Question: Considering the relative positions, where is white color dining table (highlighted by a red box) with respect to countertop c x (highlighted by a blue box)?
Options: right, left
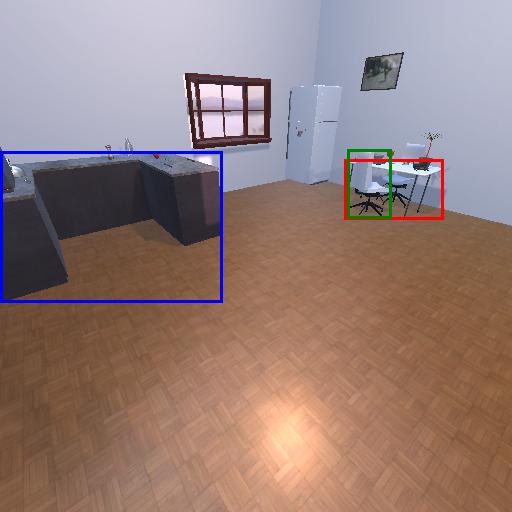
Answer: right